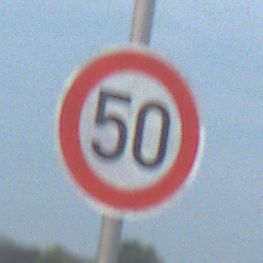
Verkehrszeichen: Geschwindigkeit50
Umgebung: Outdoor, Nature
Tageszeit: SunriseSunset
Wetter: PartlyCloudy
Licht: Natural
Jahreszeit: NotSpecified
Kontrast: LowContrast